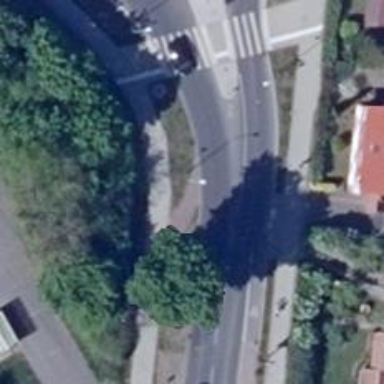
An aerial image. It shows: Cycleway.